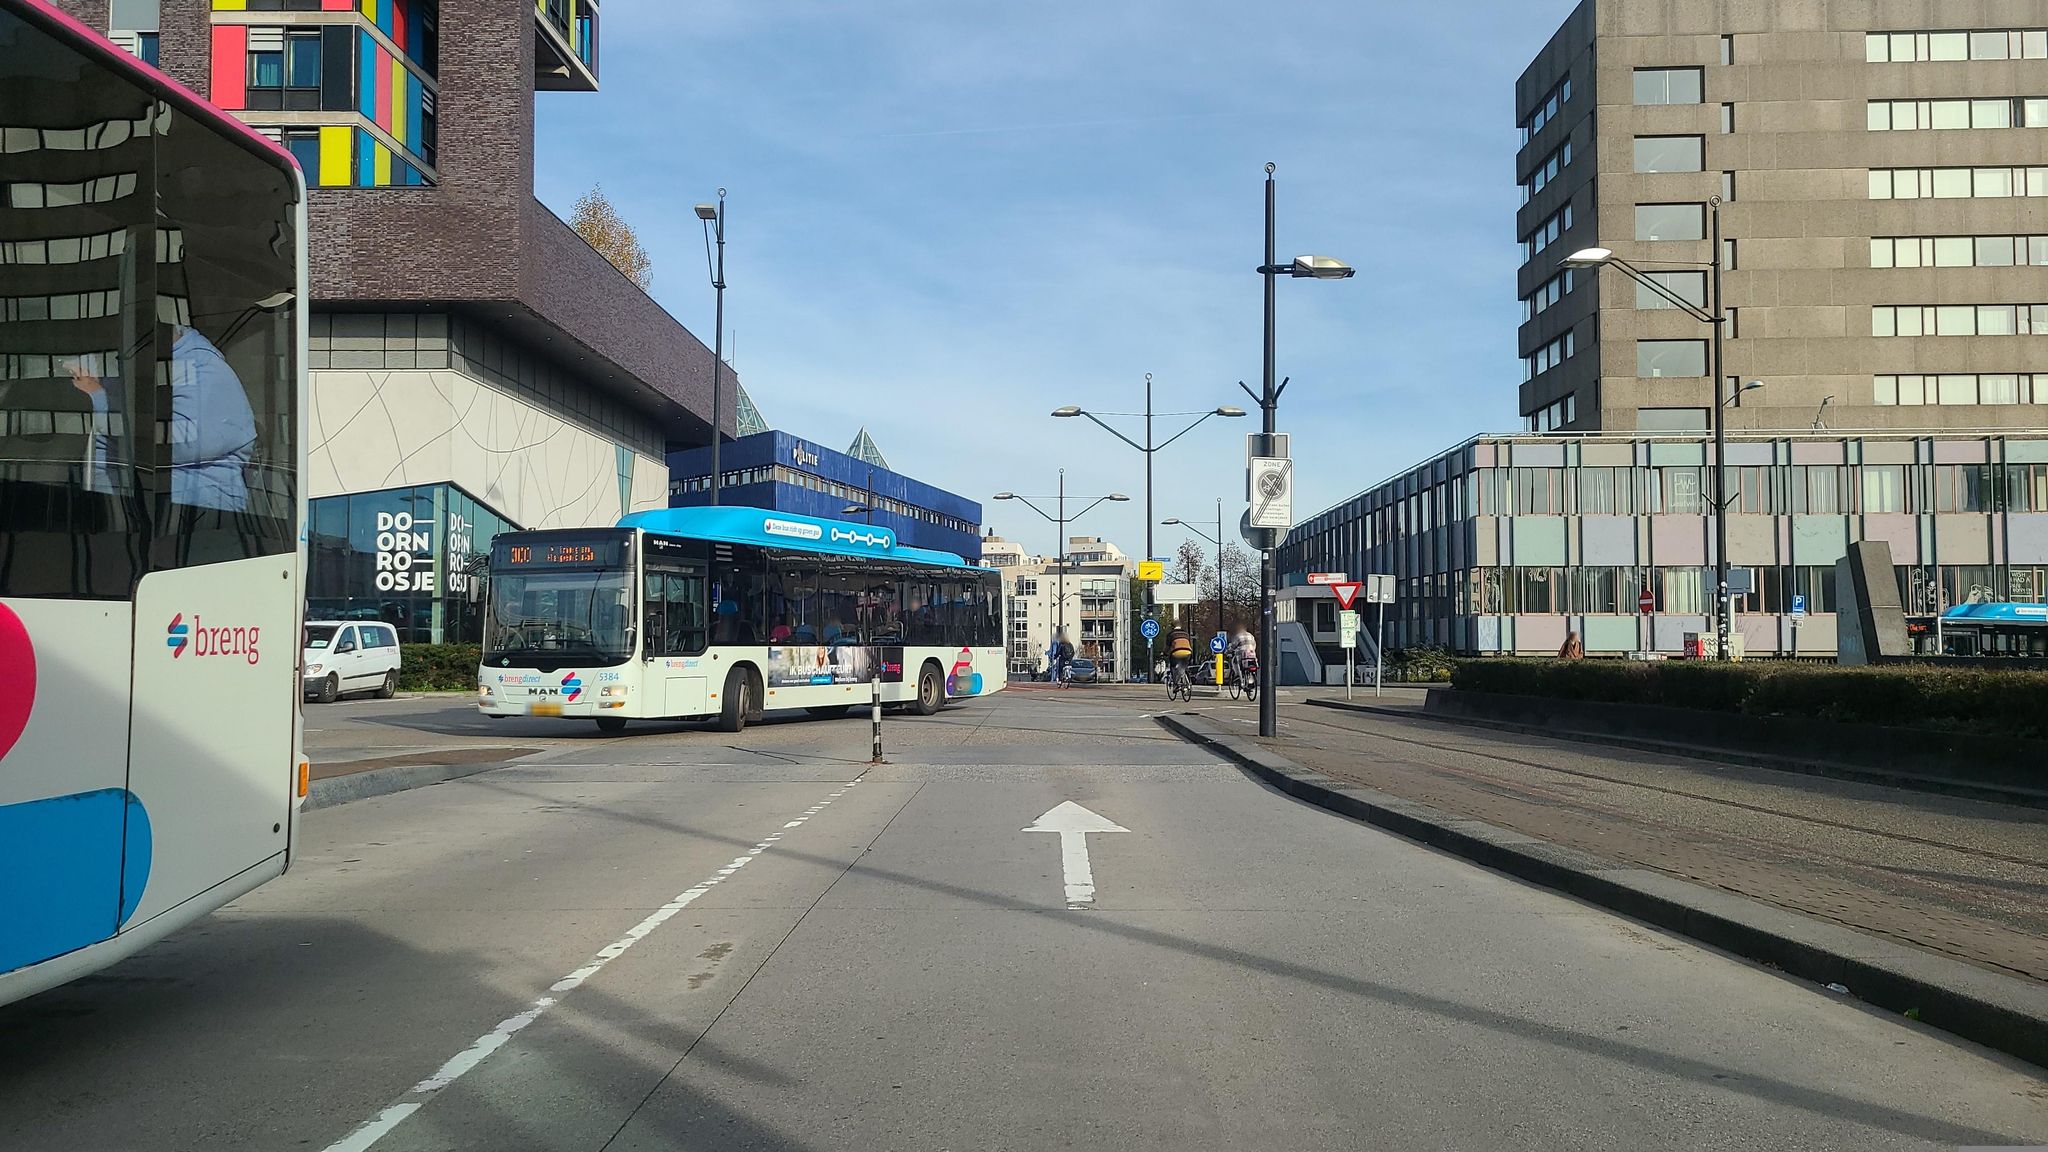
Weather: clear
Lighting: day
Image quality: good
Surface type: driving surface
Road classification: busway
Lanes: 2, 3
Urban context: urban centre
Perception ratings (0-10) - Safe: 2.7, Lively: 7.41, Beautiful: 8.3, Boring: 2.66, Depressing: 8.06, Wealthy: 5.23